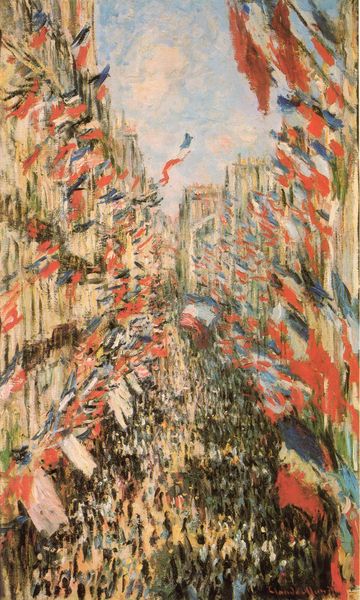
Titel: La rue Montorgueil, Fête du 30 juin 1878, Die rue Montorgueil, Fest des 30. Juni 1878
Künstler: Claude Monet
Standort: Paris
Institution: Musée d'Orsay
Schlagwörter: blau, dunkel, gemälde, himmel, schatten, weiß, wolken, grün, impressionismus, menschen, ocker, stadt, bewegung, blumen, braun, bunt, fenster, frankreich, grau, hell, hintergrund, licht, orange, paris, renoir, strasse, gebäude, gras, haus, rot, weg, wiese, wolke, fest, leute, masse, menge, feier, feiern, niederlande, öl, feld, horizont, häuser, wind, gehen, sonne, rosa, hellblau, balkon, sommer, enge, fahnen, fassade, fassaden, gasse, perspektive, fahne, flagge, trikolore, laufen, farben, zug, allee, schlucht, weis, markt, platz, vogelperspektive, französisch, franzosen, krieg, tricolore, wehen, monet, schmal, menzel, freude, frühling, unscharf, aufsicht, grossstadt, zentralperspektive, viele, revolution, demonstration, auflauf, bürger, getümmel, menschenmasse, menschenmenge, marsch, sieg, sonntag, rue, triumph, feiertag, reims, freiheit, umzug, claude, flaggen, parade, jubel, feierlichkeit, liberte, juli, nationalfeiertag, begeisterung, markisen, hochhäuser, bleu blan rouge, festlichkeit, bevölkerung, schwenken, gewimmel, massen, menschenmassen, einzug, menschenauflauf, siegeszug, aufmarsch, strase, nationalismus, protest, jubeln, unabhängigkeit, erfolg, beflaggung, aufzu, fahmenmeer, fahnenmeer, national, patriotismu, quatorze juillet, trikoloren, marseille, marseilles, thriumphzug, 4. juli, rivoli, weiso